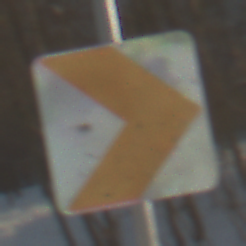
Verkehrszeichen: RichtungstafelnInKurvenKleinLinks
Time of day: MorningAfternoon
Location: Outdoor (Suburban)
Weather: PartlyCloudy
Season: NotSpecified
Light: Natural